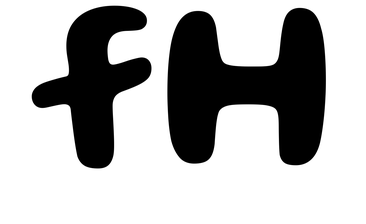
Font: Gluten_SemiBold